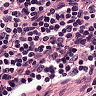
Metastatic tissue present: no